Question: I am using <URL> to fetch users's posts in Facebook page.
In facebook Graph api explorer, the request went well:
'''
Get .../coldplay/feed?limit=2
'''

In my program, the request:
'''
In [27]: graph = facebook.GraphAPI("...")
In [28]: posts = graph.get_object('coldplay/feed?limit=2')
'''
report error:
'''
GraphAPIError Traceback (most recent call last)
/home/ubuntu/<ipython console> in <module>()
/usr/local/lib/python2.7/dist-packages/facebook.pyc in get_object(self, id, **args)
97 def get_object(self, id, **args):
98 """Fetchs the given object from the graph."""
---> 99 return self.request(id, args)
100
101 def get_objects(self, ids, **args):
/usr/local/lib/python2.7/dist-packages/facebook.pyc in request(self, path, args, post_args)
296 except urllib2.HTTPError, e:
297 response = _parse_json(e.read())
--> 298 raise GraphAPIError(response)
299 except TypeError:
300 # Timeout support for Python <2.6
'''
If I request without "?limit=2", the program works well:
'''
In [45]: graph = facebook.GraphAPI("...")
In [46]: posts = graph.get_object('coldplay/feed')
In [47]: len(posts)
Out[47]: 2
'''
So I want to know how to make the request: '.../feed?limit=2' works well for the Python facebook-sdk? Thanks.
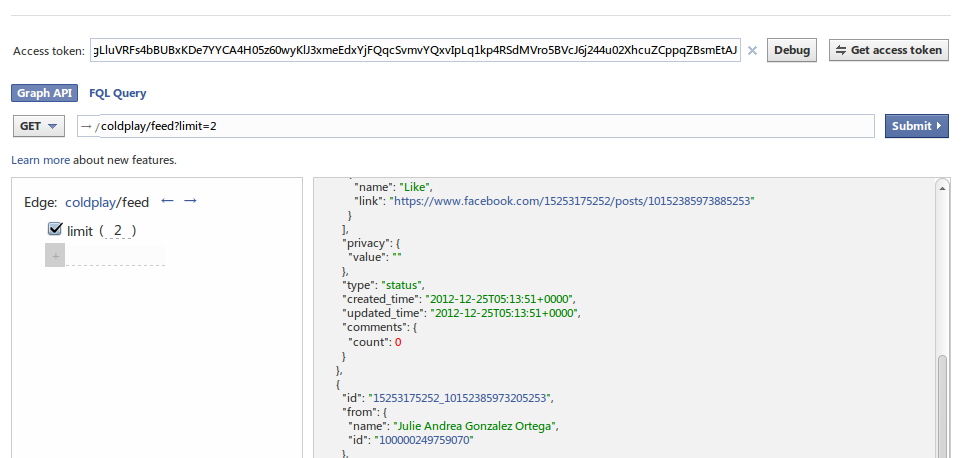
Answer: You should provide 'limit' as an argument other than a part of the object.
The definition of 'get_object' is 'def get_object(self, id, **args)' which means you need to provide as keyword args
In your case: 'graph.get_object('coldplay/feed', limit=2)'